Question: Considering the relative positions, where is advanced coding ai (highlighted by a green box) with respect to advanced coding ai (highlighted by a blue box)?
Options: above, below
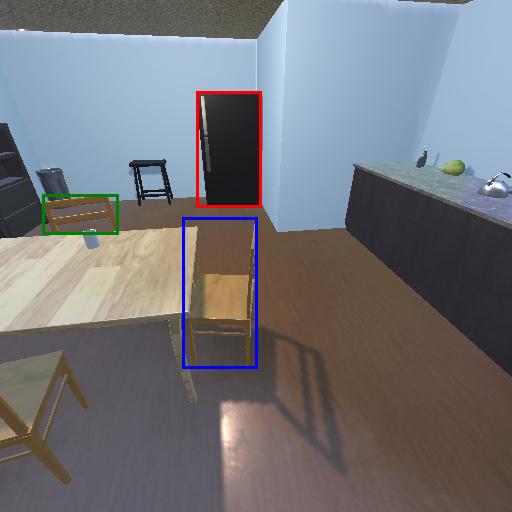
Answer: above